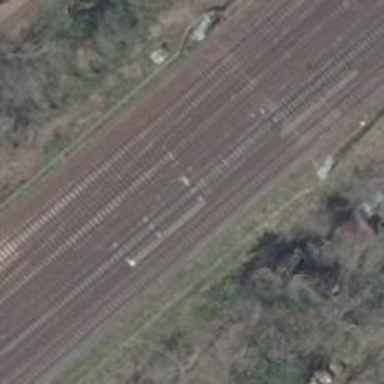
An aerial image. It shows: Railway track with contact line for electrification.